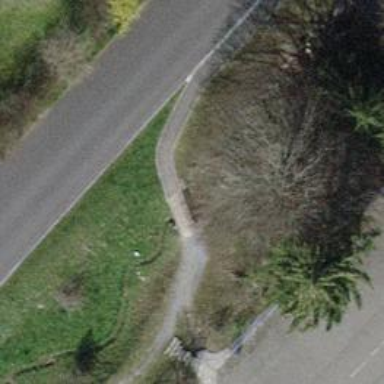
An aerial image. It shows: Footway bridge.